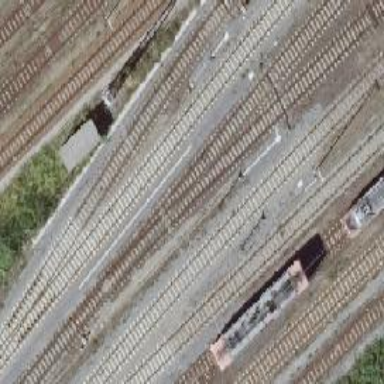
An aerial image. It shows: Railway signal.